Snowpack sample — Loveland Pass, Silver Plume, Colorado, USA (1/12/25, 11:40 AM MST)
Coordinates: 39.66, -105.88
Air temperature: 7 °F
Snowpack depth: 140 cm
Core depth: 10 cm
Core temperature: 41 °F
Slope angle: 11°, slope face: 30°
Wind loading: high
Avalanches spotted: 2
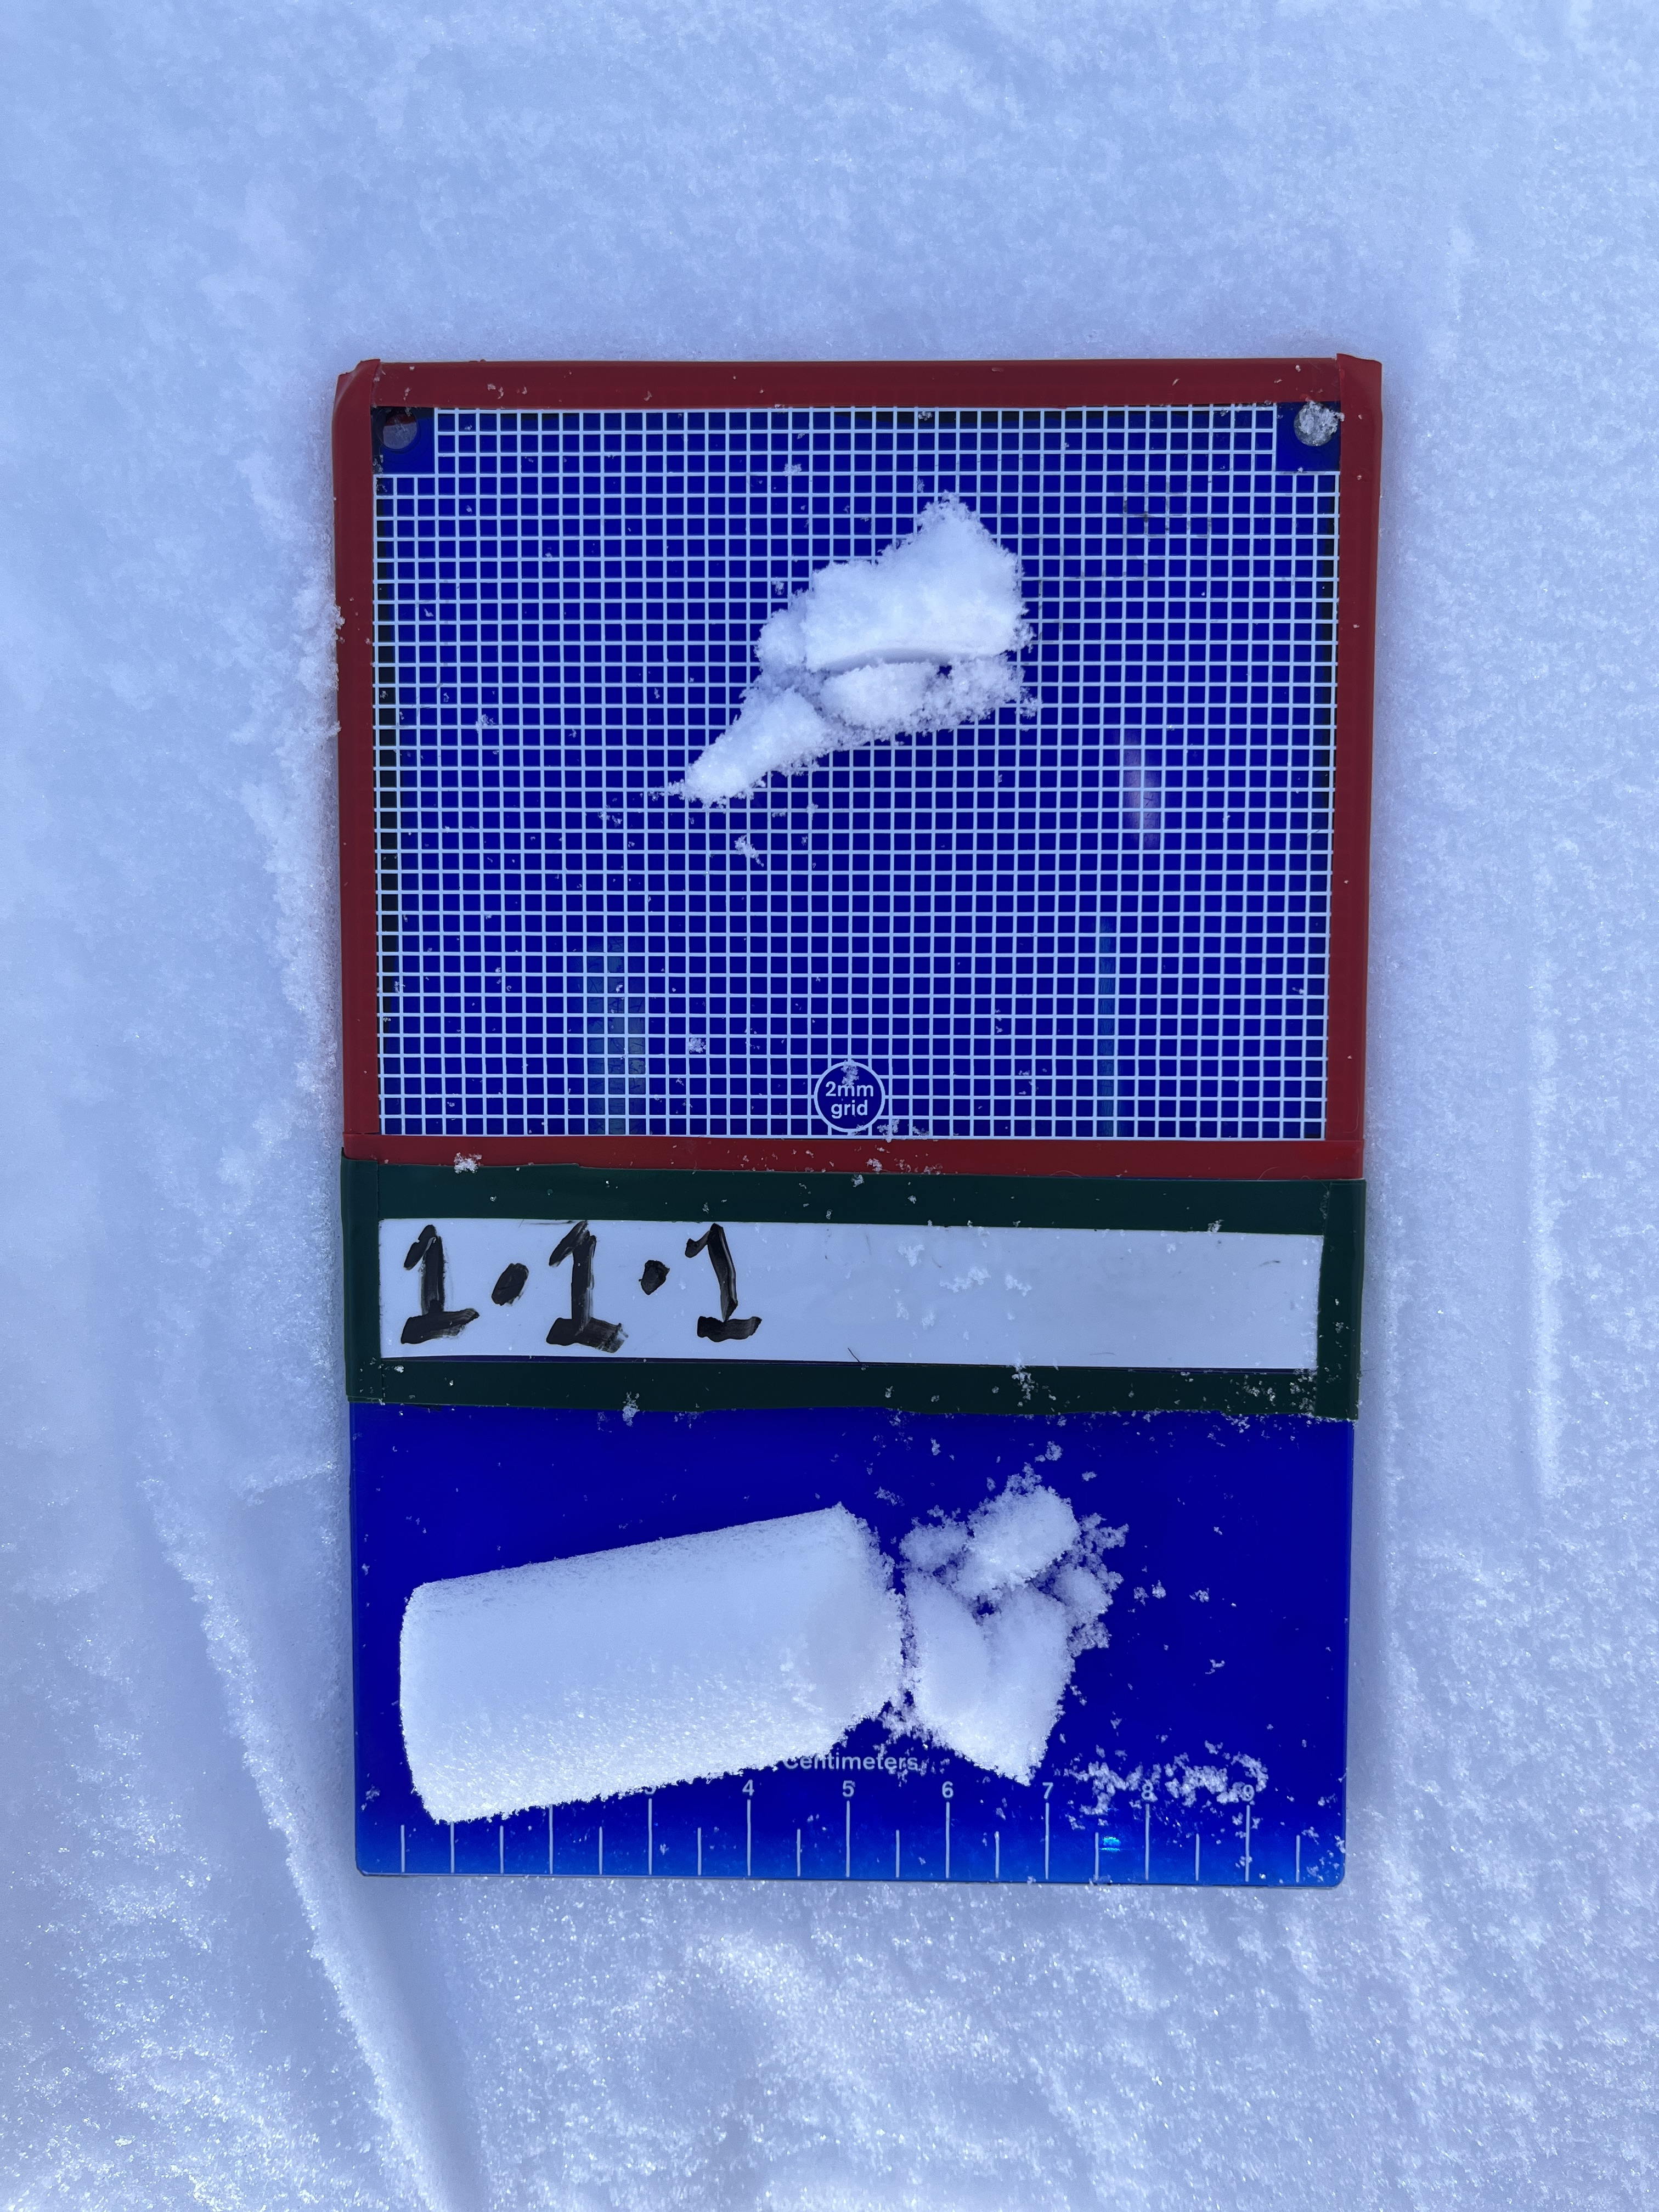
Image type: crystal_card
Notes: Pilot using slightly modified coring method that took too large segment for snow profile picturing, advised not to use in higher level models. Two avalanche on south face nearby, partially cloudy with light snow in the last 24 hours. Lots of wind loading on eastern features.